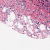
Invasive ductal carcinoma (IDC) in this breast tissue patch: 1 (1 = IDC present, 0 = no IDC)